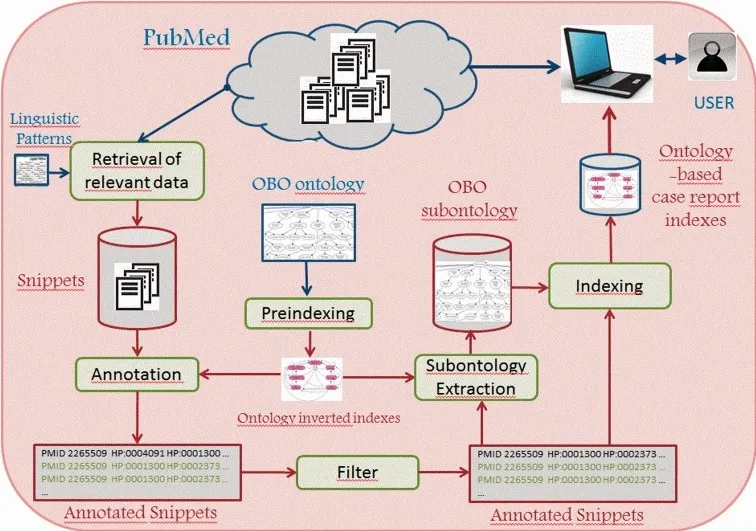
Semantic annotation and indexing of case reports from PubMed.
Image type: chart (chart)